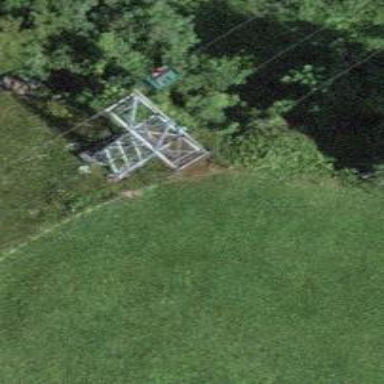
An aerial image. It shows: Pylon used for aerialway.